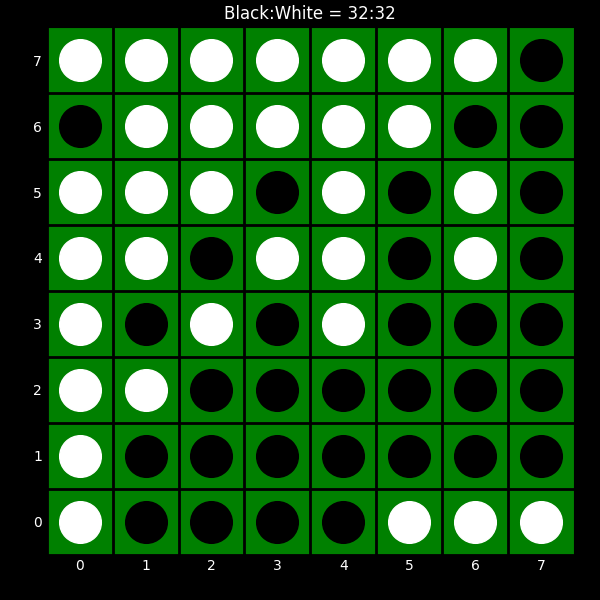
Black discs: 32
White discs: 32